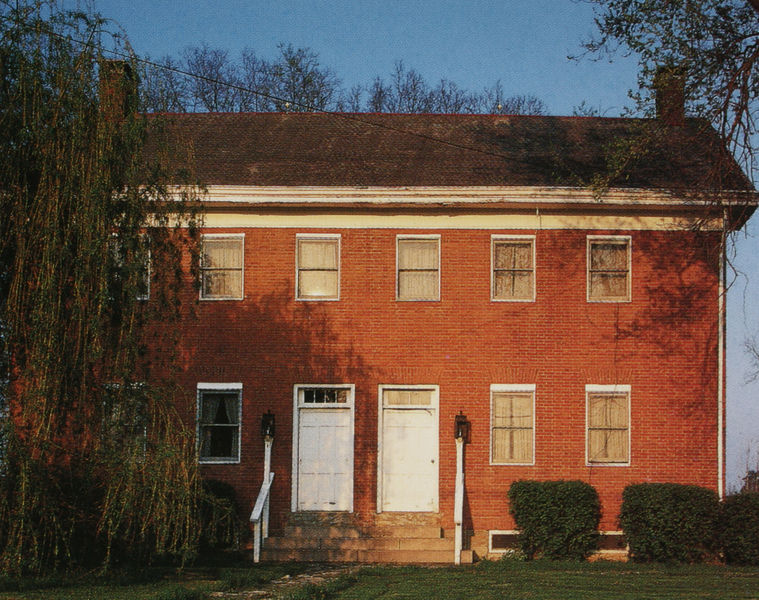
Titel: Frontansicht
Standort: Whitewater (Ohio)
Institution: Meeting House
Schlagwörter: baum, blau, blätter, himmel, laub, schatten, weiß, wolken, bäume, grün, äste, braun, fenster, hell, lampe, lampen, laterne, licht, orange, schwarz, tür, dach, gebäude, gras, haus, rasen, rot, weg, wiese, wolke, alt, wand, stein, steine, vorhang, ast, birke, gräser, strauch, weide, zweige, busch, büsche, pfad, sonne, sträucher, england, front, dachziegel, kamin, kamine, schornstein, garten, hellblau, ansicht, fassade, pflaster, türen, dorf, mauer, schornsteine, ziegel, hecke, backstein, schlot, treppe, gardine, gardinen, vorhänge, symmetrie, aufgang, geländer, stufe, stufen, glatt, frühling, foto, fotografie, photographie, eingang, eingänge, keller, treppenstufen, wohnhaus, weiden, fensterkreuz, kreuz, rechteck, kabel, linear, regenrinne, schlicht, baun, photo, ziegelsteine, beleuchtet, efeu, klinker, fensterglas, landhaus, strenge, kellerfenster, himel, buchs, bieder, sechs, klarheit, wohnen, doppelt, weise, steinhaus, dachrinne, trauerweide, holzgeländer, haustür, fenser, holztür, stromleitung, satteldach, horizontale, ziegelstein, zweistöckig, gliederung, spitzdach, rhythmus, buchsbaum, hecken, doppelhaus, reihenhaus, blaun, mehrfamilienhaus, leitung, einfachheit, zentralsymmetrie, schiebefenster, busc, dachrahmen, doppelbau, himmel sträucher, hsutür, integration, setinziegelsetin, hängebirke, haustüren, architekturphotographie, türentür, strohmkabel, doppemhaus